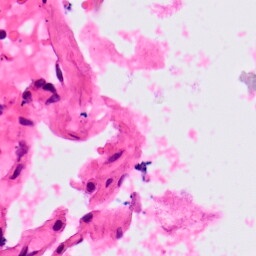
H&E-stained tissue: Lung